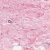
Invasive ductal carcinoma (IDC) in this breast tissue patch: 0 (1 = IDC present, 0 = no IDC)